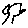
Label: tree